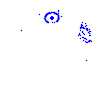
Particle: proton